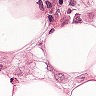
Metastatic tissue present: yes